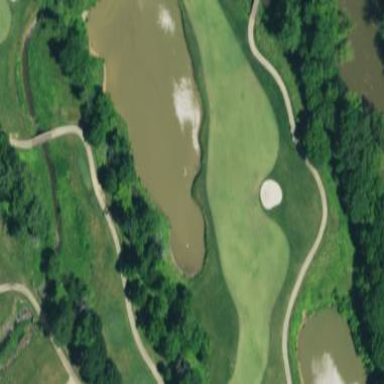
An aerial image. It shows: Grassy area designated as golf fairway.